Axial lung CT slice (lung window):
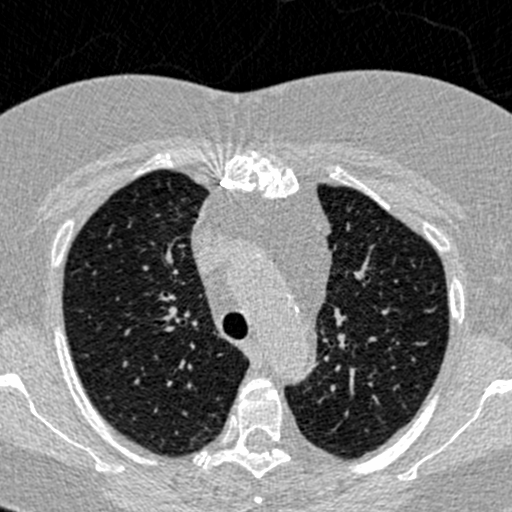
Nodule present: no